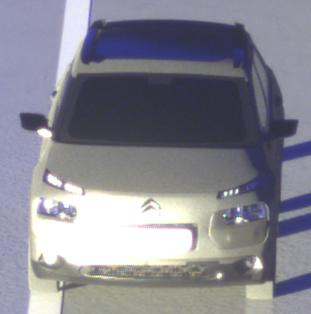
Make: Citroen
Model: C4 Cactus PureTech 75
Detailed model: C4 Cactus
Model produced from: 2014/09
Model produced until: 2015/03
Doors: 5
Color: gray
Road condition: wet road
Daytime: sunrise or sunset
Contrast: high contrast